Interaction volume radius: 5 \u00c5
Interaction volume height: 30 \u00c5
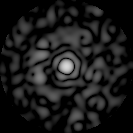
Disorder parameter: 0.8602